Interaction volume radius: 5 \u00c5
Interaction volume height: 25 \u00c5
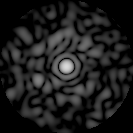
Disorder parameter: 0.8505